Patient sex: M
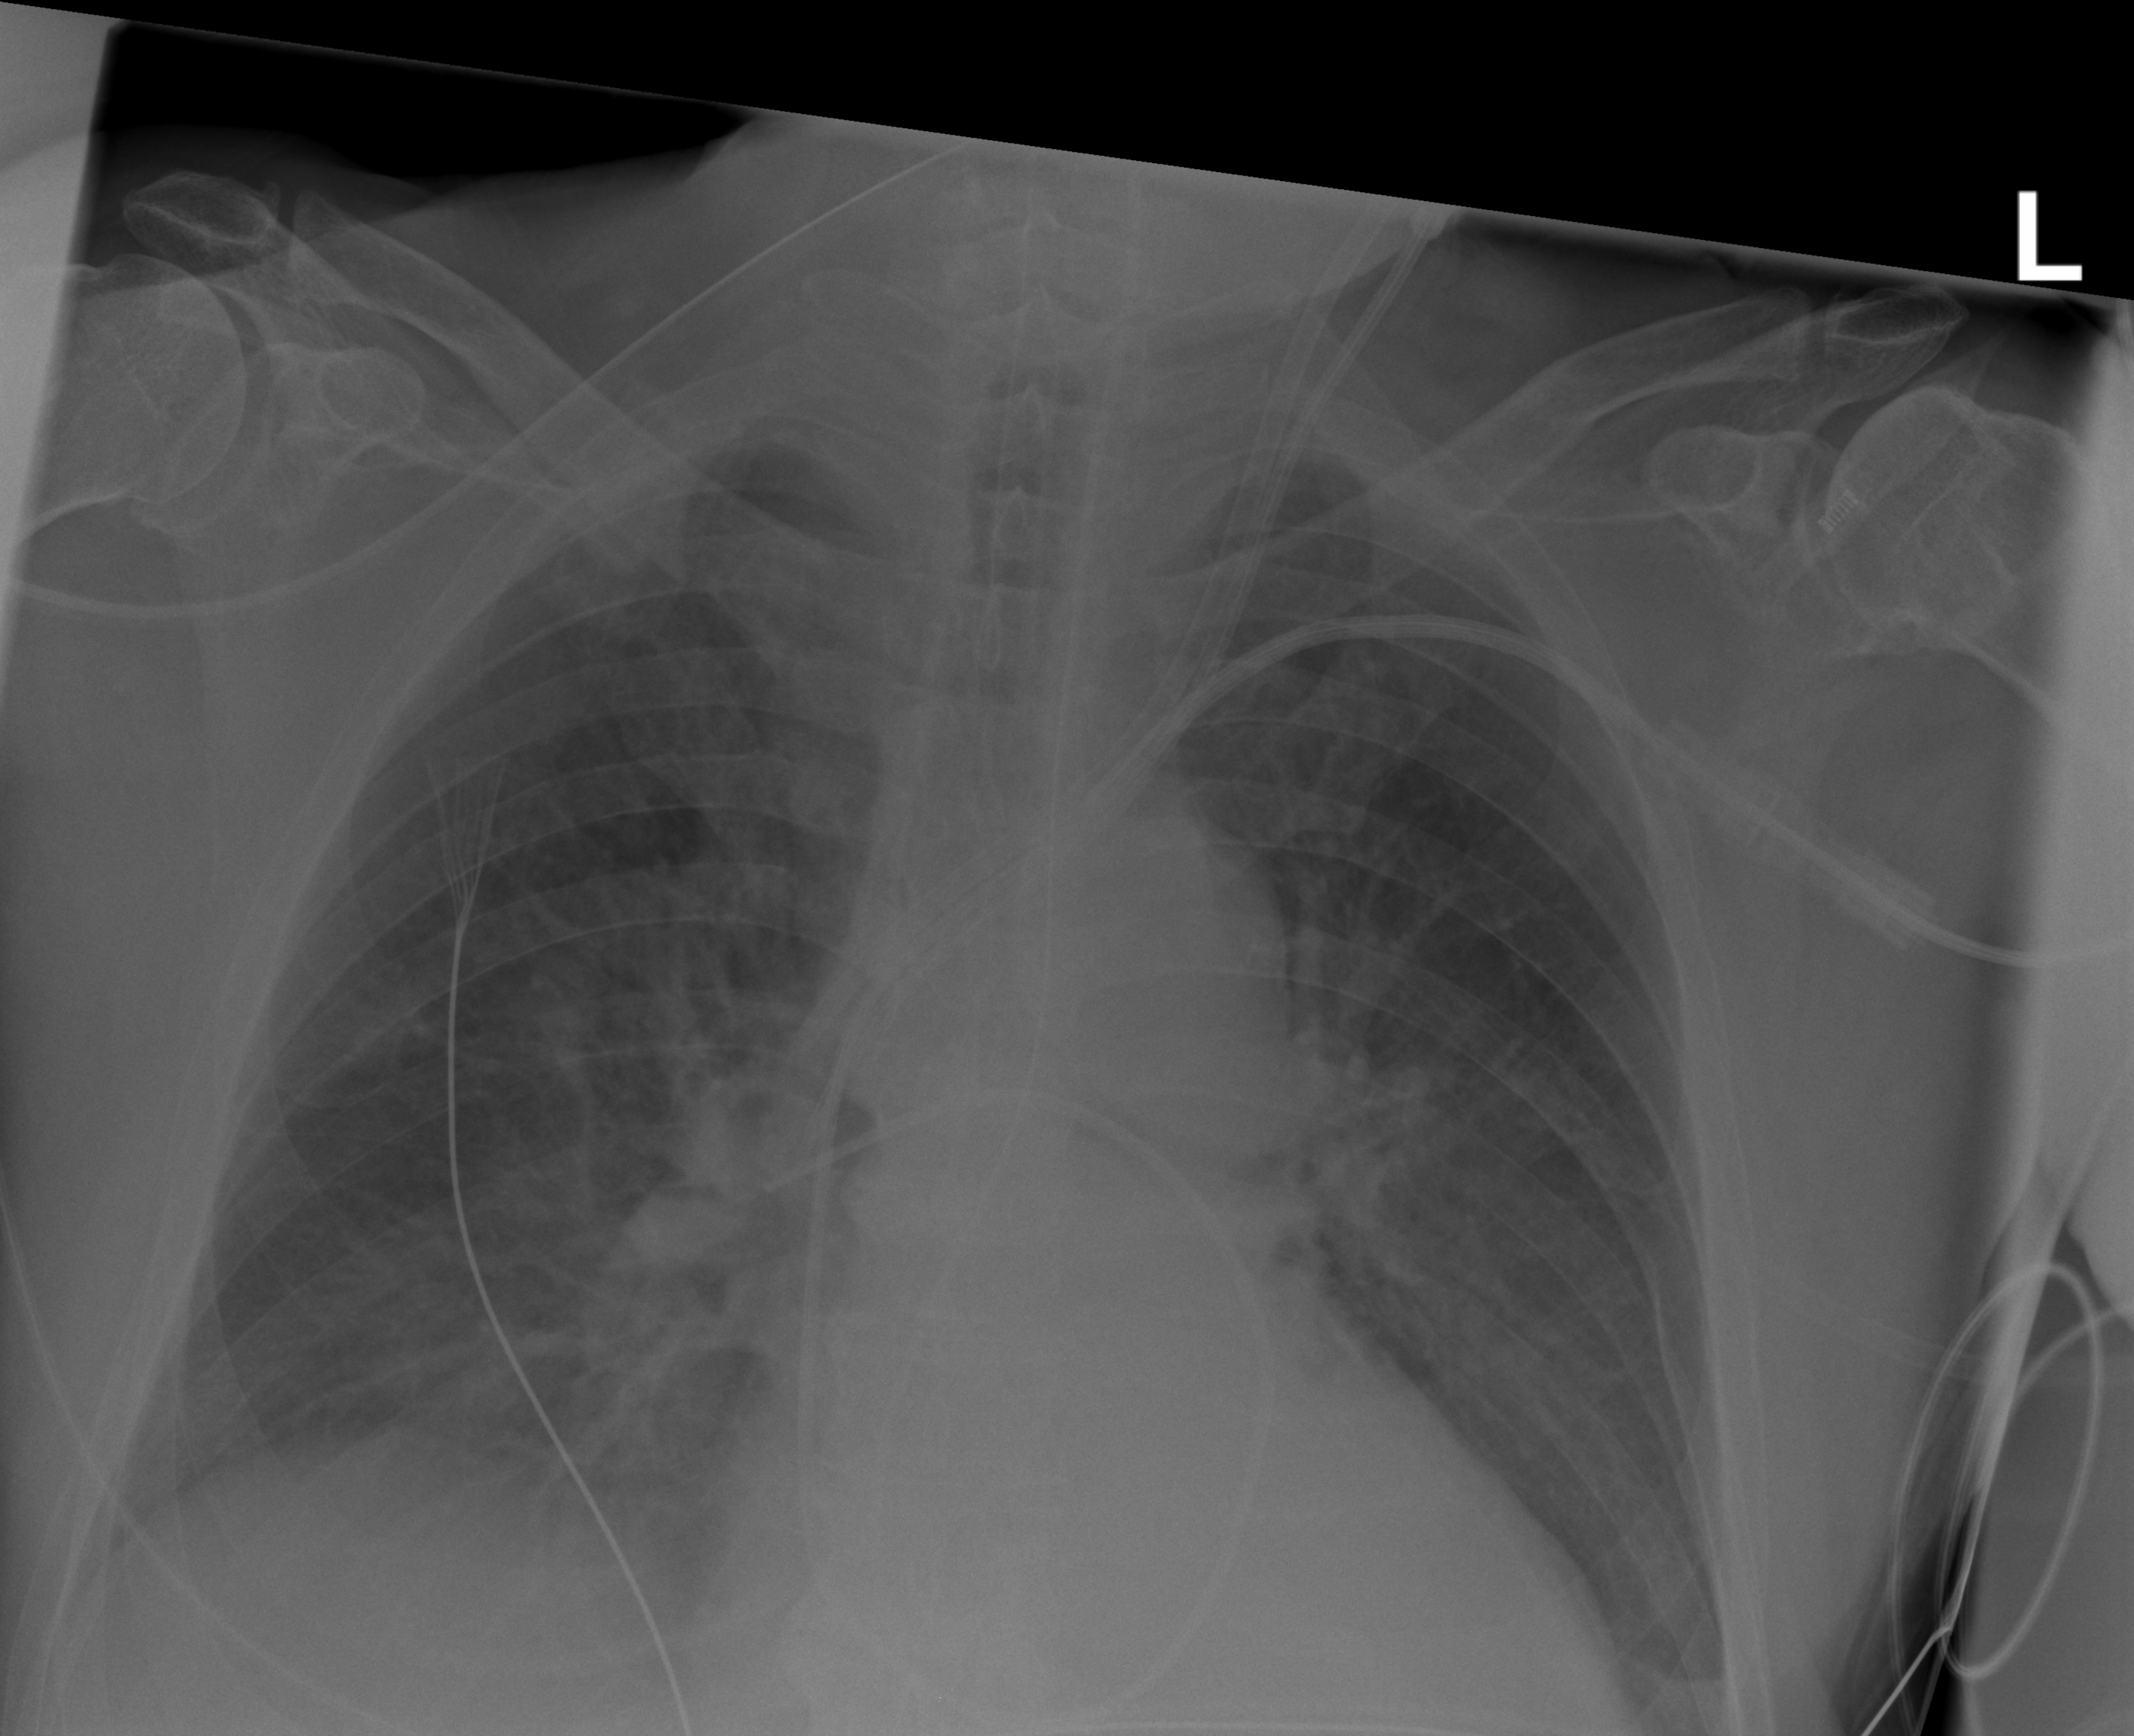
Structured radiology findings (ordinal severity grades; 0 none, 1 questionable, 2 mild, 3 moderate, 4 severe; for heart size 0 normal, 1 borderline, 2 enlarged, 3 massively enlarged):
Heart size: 2
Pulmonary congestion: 3
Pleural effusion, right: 0
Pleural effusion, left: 2
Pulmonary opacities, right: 3
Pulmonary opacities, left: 2
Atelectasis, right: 3
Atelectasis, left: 0